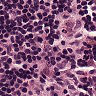
Metastatic tissue present: no